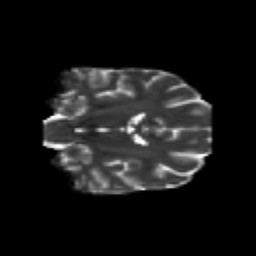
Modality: T2w
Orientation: coronal
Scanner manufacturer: siemens
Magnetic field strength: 3 T
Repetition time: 6.8 s
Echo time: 0.093 s